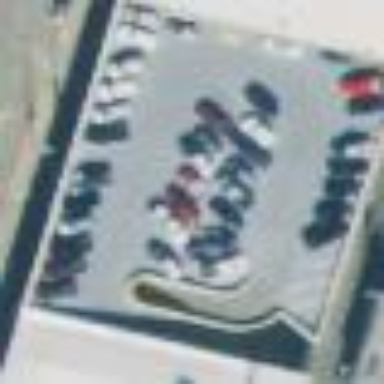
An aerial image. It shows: Multi-storey parking building.